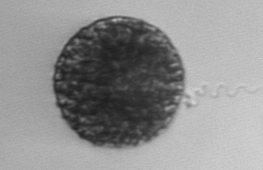
Label: Vicicitus_globosus